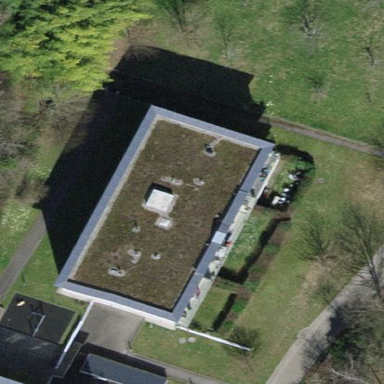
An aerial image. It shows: Flat-roofed apartment building.